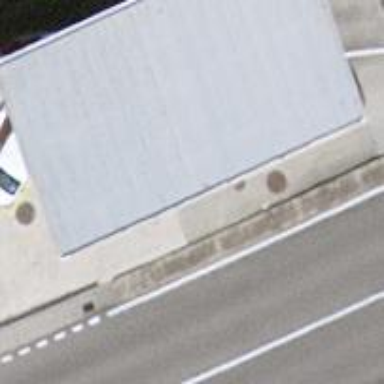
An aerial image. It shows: Kiosk next to fuel station.